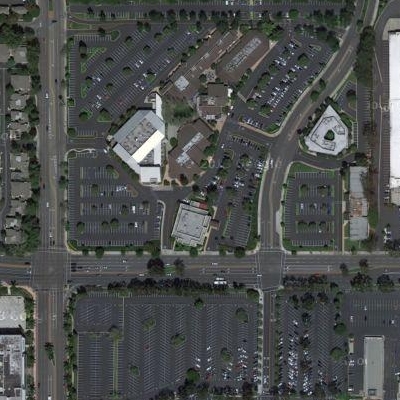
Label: Parking